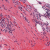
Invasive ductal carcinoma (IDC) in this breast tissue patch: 1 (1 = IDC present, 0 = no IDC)